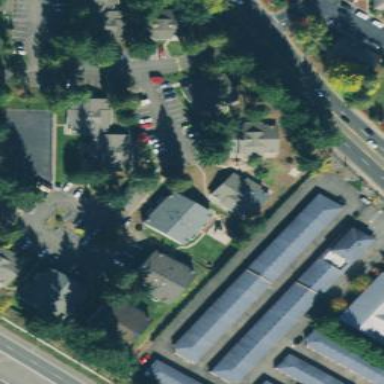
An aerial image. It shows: Building housing Public Storage rental shop.